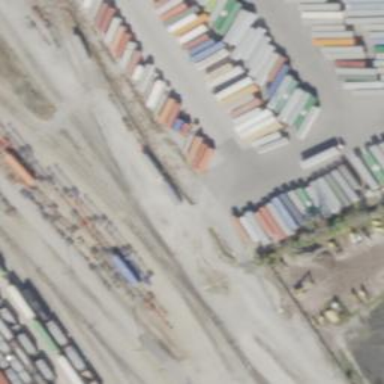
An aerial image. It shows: Railway yard.